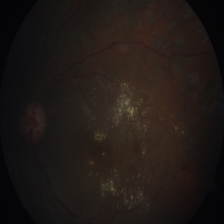
Diabetic retinopathy grade: Severe